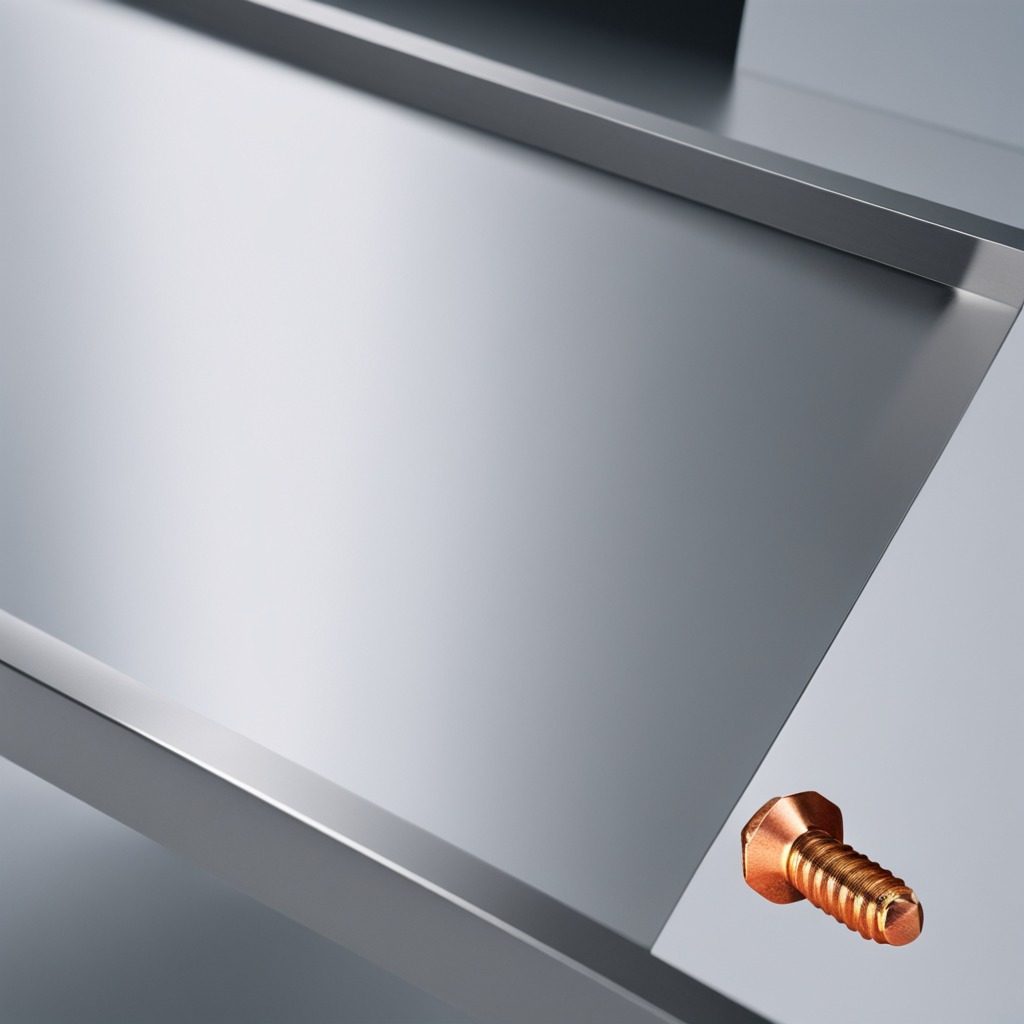
A metal screw is lying on the stainless steel table.